Question: I am creating a header that acts like the Chrome for Android Address bar. The effect is that the header is a pseudo sticky header that scrolls out of view as you scroll down and then you you begin to scroll back up the header scrolls back into view.
Right now it works fine on the desktop (around 60fps) but on Chrome for Android (on Nexus 7 2013) it is full of jank.
## Demo: jsFiddle
Both the header and content area are moved with transform translateY which are more performant than pos:top
I am also using requestAnimationFrame to debounce scrolling and only change properties when it is most convenient for the browser.
The header is 'position: fixed; top: 0;' and then scrolled in and out of view with 'transform: translateY(...);'. Also instead of using margin-top to get the content out from underneath the header, I am using 'transform: translateY(...);'
The basic structure of my js looks like:
'''
var latestScrollTop = 0;
var lastReactedScrollTop = 0;
var ticking = false;
function DoScroll()
{
var builtUpScrollTop = latestScrollTop - lastReactedScrollTop;
// Fold the top bar while we are scrolling (lock it to scrolling)
$('header.main-header').css('transform', 'translateY(' ... 'px)');
HeaderHeightChange();
lastReactedScrollTop = latestScrollTop;
ticking = false;
}
function HeaderHeightChange()
{
// We need to update the margin-top for the content so we don't overlap it
$('main.content-area').css('transform', 'translateY(' ... 'px)');
}
function requestTick() {
if(!ticking) {
requestAnimationFrame(function(){
DoScroll();
});
}
ticking = true;
}
$(window).on('scroll', function(e) {
latestScrollTop = $(window).scrollTop();
requestTick();
});
'''
The effect is not complete as it needs to resolve the fold after you finish scrolling (and is coded) but I do not want to complicate the issue when just the scroll movement lock to header is causing jank. I see paint rectangles when scrolling up and down even though I am changing transform which I assume the gpu is handling and shouldn't be painting.
It seems when debugging with ADB that there is a a bunch of clear grey outlined time in each frame.

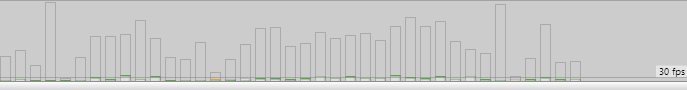
Answer: Turns out that even though I was using 'transform: translateY()' that you still need to add 'translateZ(0)' to see the benefit of layers and having it gpu accelerated.
But I did also update my code to use a object literal code style and got rid of the 'forced synchronous layout' warning in the timeline by reading then writing. This is coupled along with 'requestAnimationFrame'.
## Demo: jsFiddle
'''
var myUtils = {
clamp: function(min, max, value) {
return Math.min(Math.max(value, min), max);
},
getTranslateYFromTransform: function(rawTransform) {
return parseFloat(rawTransform.match(/^matrix\((([+-]?[0-9]*\.?[0-9]*),\s*?){5}([+-]?[0-9]*\.?[0-9]*)\)$/)[3])
}
};
var scrollHeader = {
latestScrollTop: 0,
lastReactedScrollTop: 0,
headerHeight: 0,
headerTransformTranslateY: 0,
ticking: false,
requestTick: function() {
if(!scrollHeader.ticking) {
requestAnimationFrame(function(){
scrollHeader.doHeaderFold();
});
}
scrollHeader.ticking = true;
},
doHeaderFold: function() {
var header = $('header.main-header');
var builtUpScrollTop = scrollHeader.latestScrollTop - scrollHeader.lastReactedScrollTop;
scrollHeader.headerHeight = header.outerHeight();
scrollHeader.headerTransformTranslateY = myUtils.clamp(-parseInt(scrollHeader.headerHeight), 0, (myUtils.getTranslateYFromTransform(header.css('transform')) - builtUpScrollTop));
// Fold the top bar while we are scrolling (lock it to scrolling)
header.css('transform', 'translateY(' + scrollHeader.headerTransformTranslateY + 'px) translateZ(0)');
scrollHeader.headerHeightChange();
scrollHeader.lastReactedScrollTop = scrollHeader.latestScrollTop;
scrollHeader.ticking = false;
},
headerHeightChange: function() {
// We need to update the margin-top for the content so we don't overlap it
$('main.content-area').css('transform', 'translateY(' + (scrollHeader.headerHeight + scrollHeader.headerTransformTranslateY) + 'px) translateZ(0)');
}
};
$(window).on('scroll', function(e) {
//console.log(e);
scrollHeader.latestScrollTop = $(window).scrollTop();
scrollHeader.requestTick();
});
'''
This makes the timeline debugging on ADB (Nexus 7 2013) look like(very smooth):

Also to get rid of a small jump when first scrolling add 'transform: translateZ(0)' to your element before animating it.